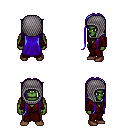
a pixel art fantasy rpg character, male body template, orc, green skin, red robe, metal pants, blue extra-long hairstyle, chain hood, brown shoes, four views (front, back, left, right), 2x2 character sprite sheet, small pixel art, hard edges, no anti-aliasing